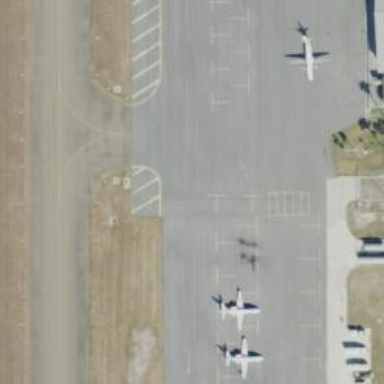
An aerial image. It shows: View of taxiway at the airport.